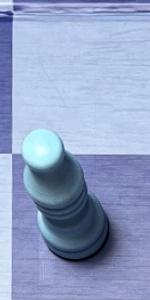
Label: Bishop_White